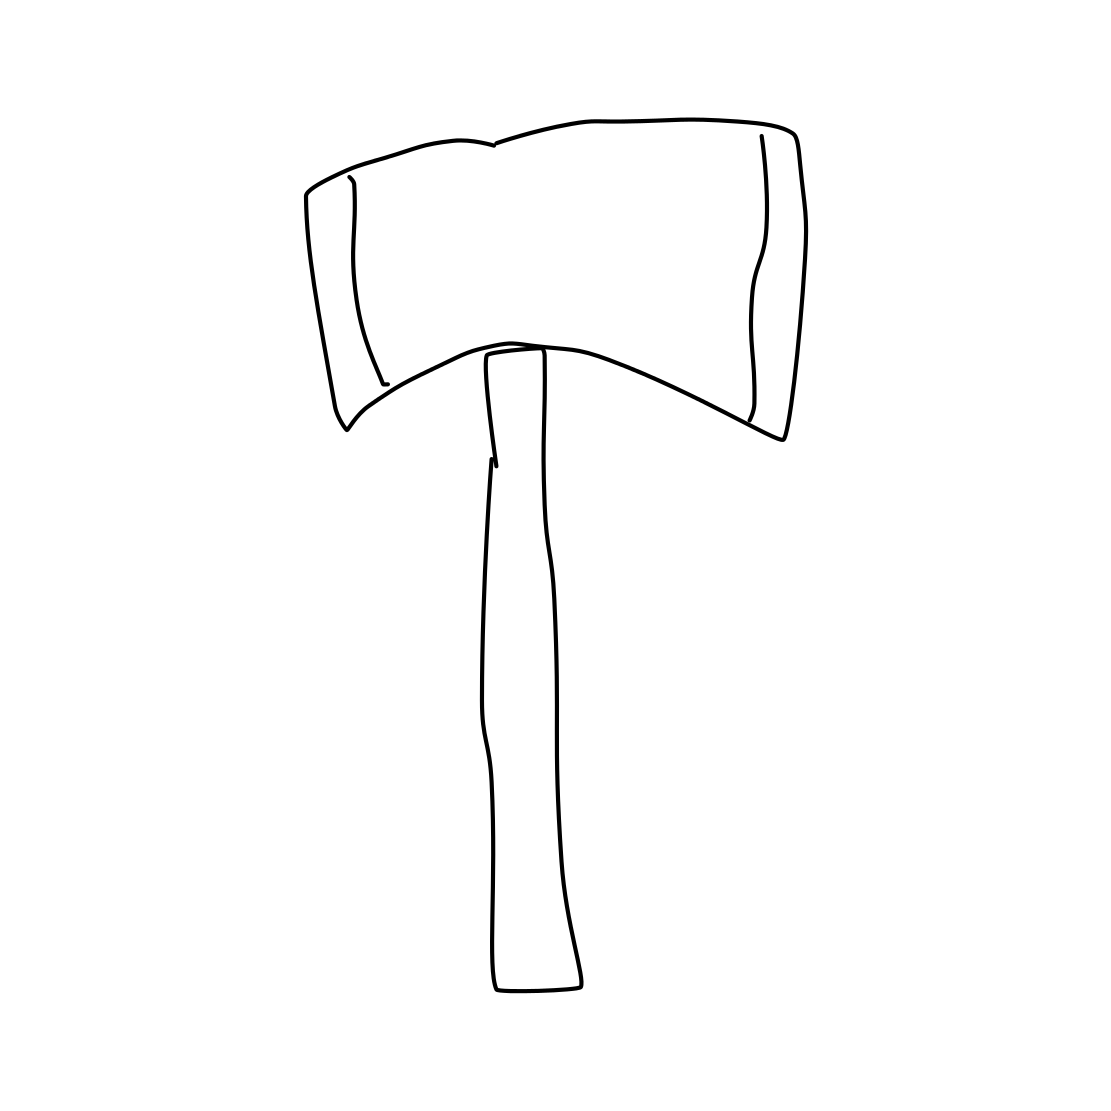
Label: axe